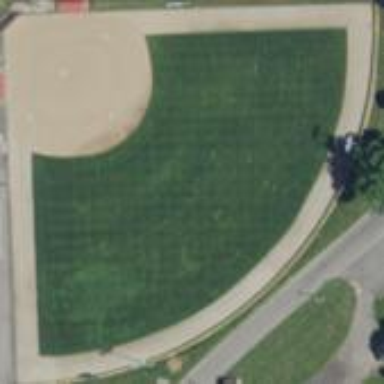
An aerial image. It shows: Baseball pitch for leisure land.